Question: I'm trying to figure out the best way to design these tables for a website I'm making for a school club. I want to set it up so each user can have multiple emails, phone numbers, and addresses tied to their account. To do this I tried to tie all these things to a contacts table and store the contacts id in the users table as a foreign key. The contacts id is also a foreign key in the emails, phone numbers, and addresses table. Is this a feasible way of relating these tables or should I just cut out the middle man (contacts table) and store the user id in the emails, phone numbers, and addresses tables?
Just in case my description of the relationships weren't enough, here is an ERD for the tables:

Sorry for such a "noob" question, it's been a while since I had to build a database with more complexity than 2 tables. Any general tips for database design are very much welcomed as well.
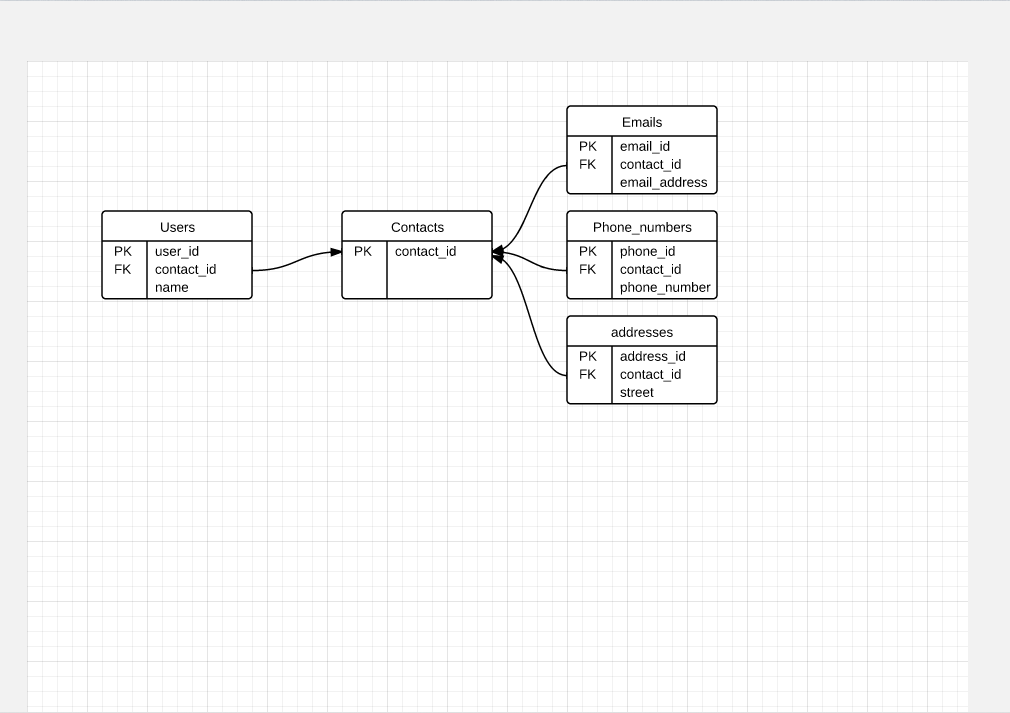
Answer: All you need to do is remove the Contacts table and store the user_id in the tables on the right, rather than contact_id.
Remove contact_id from Users as well.